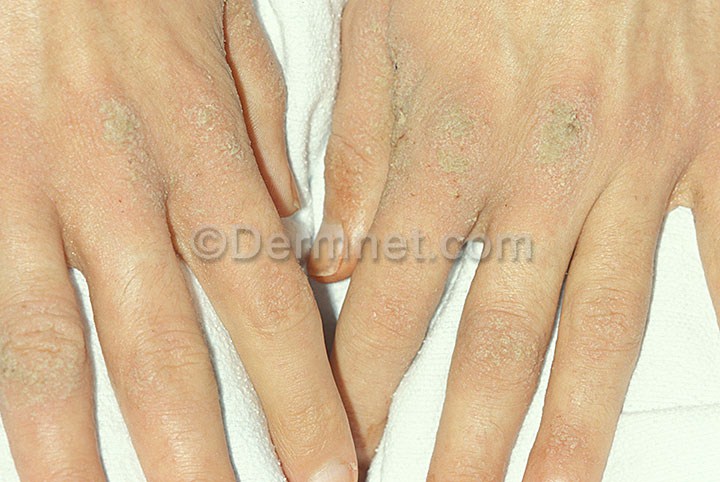
Disease: Scabies Lyme Disease and other Infestations and Bites